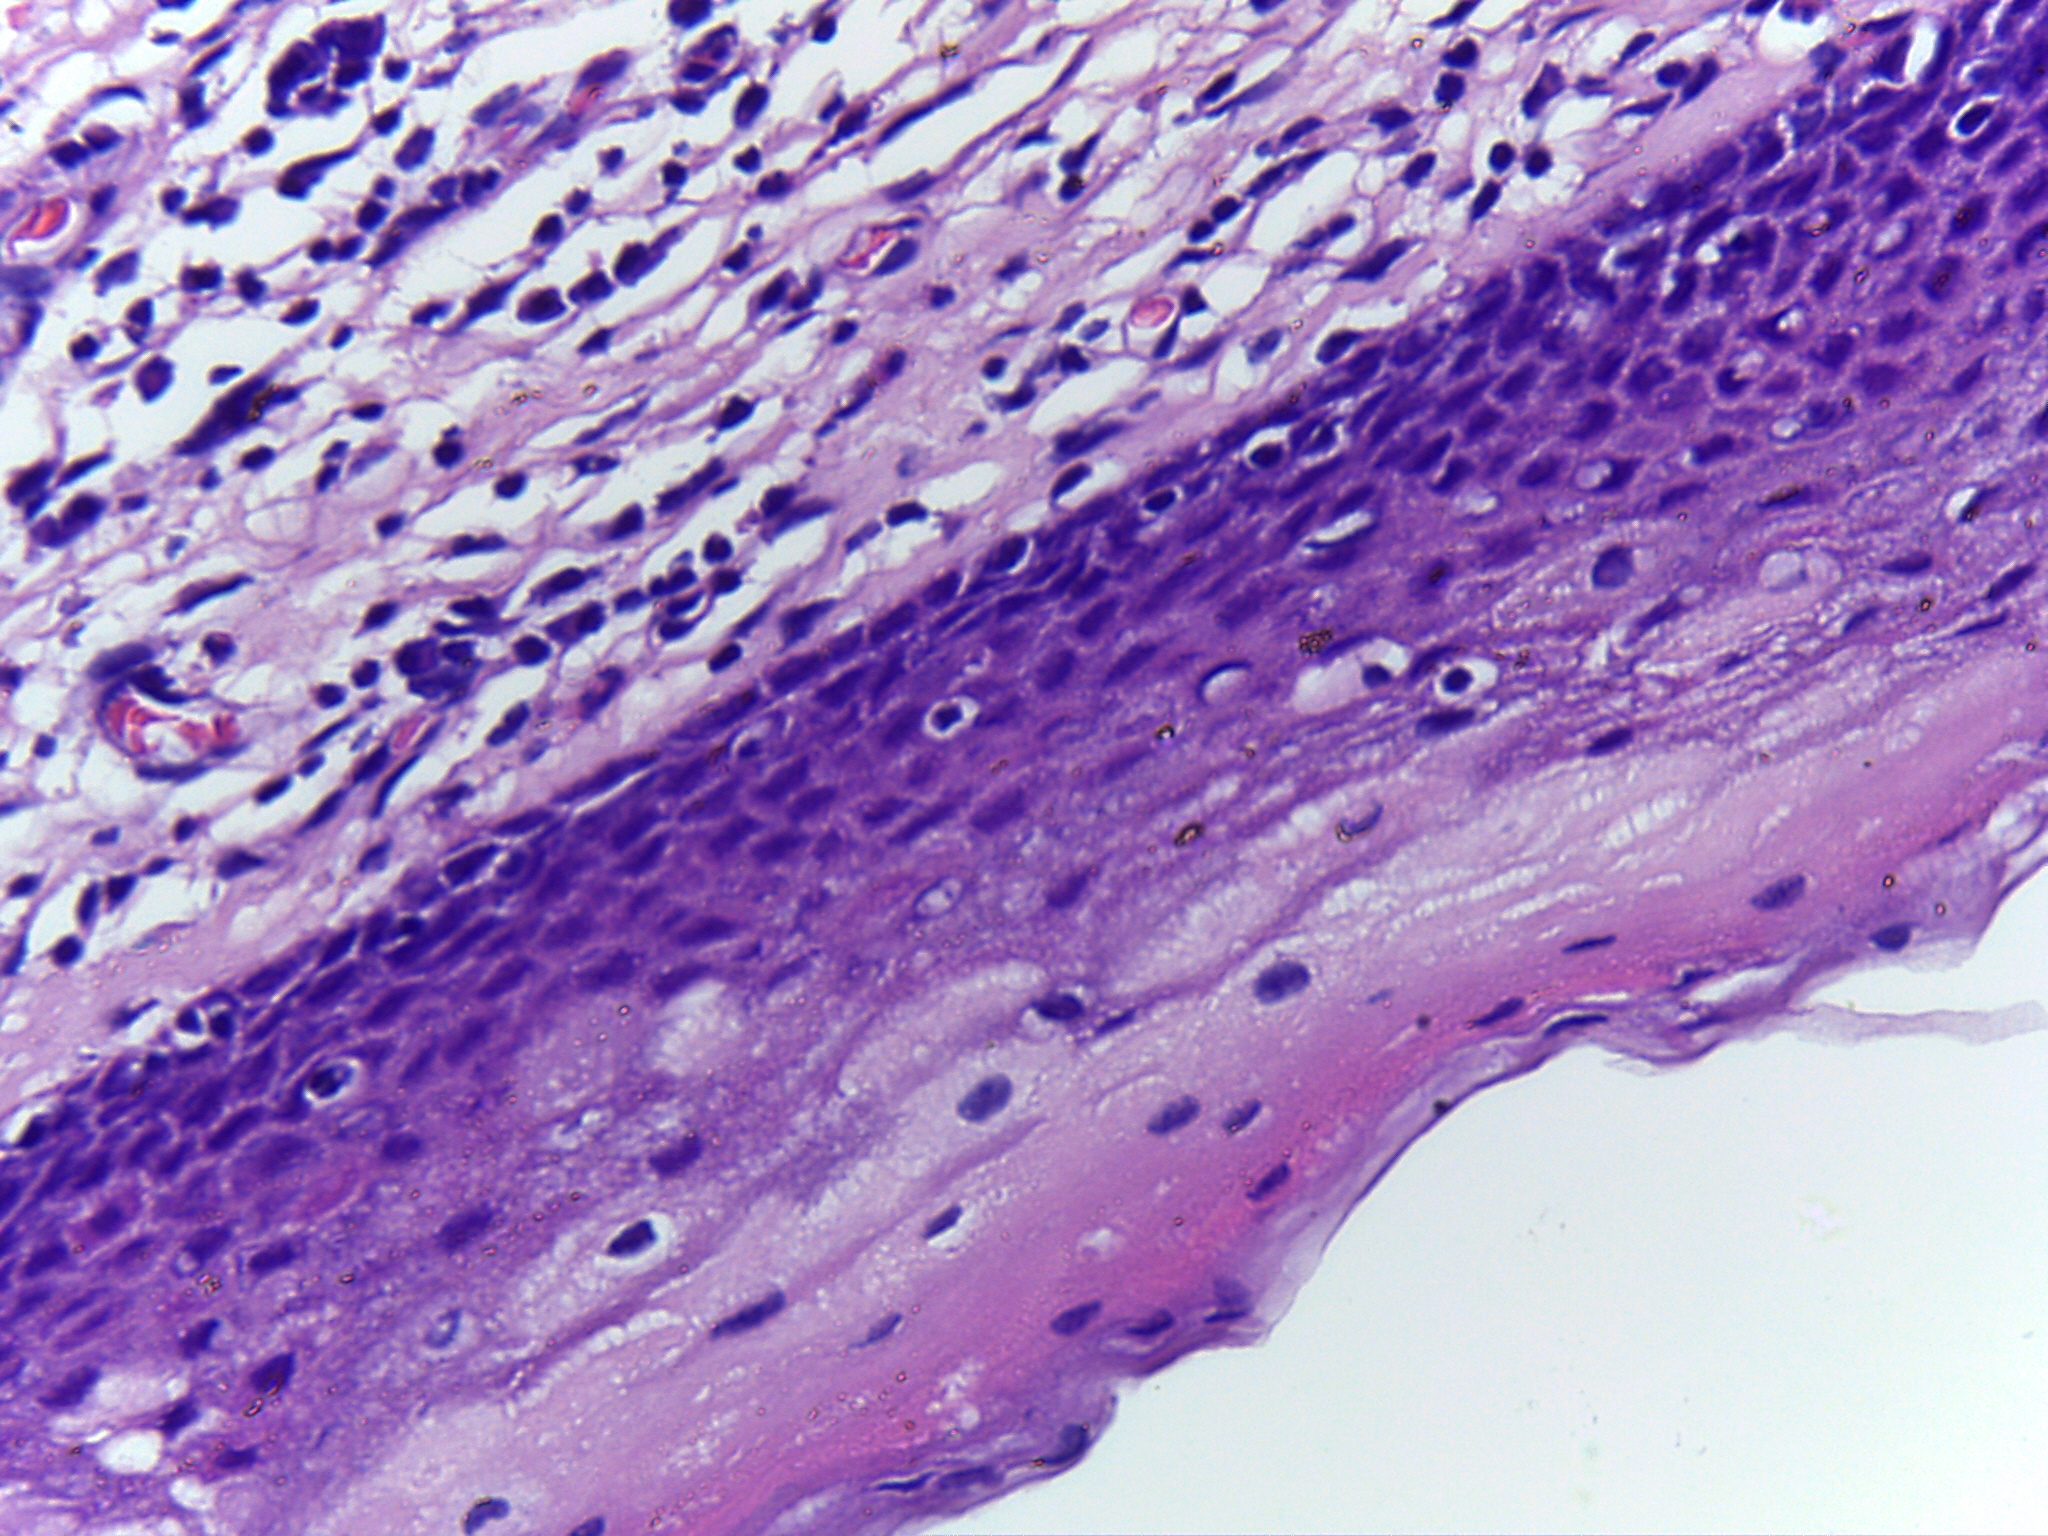
Diagnosis: Normal